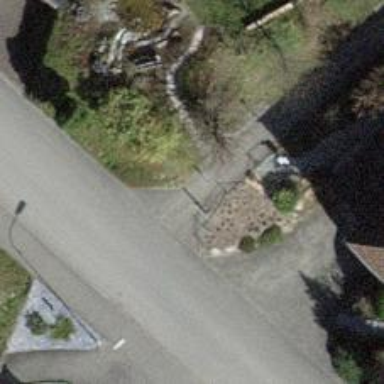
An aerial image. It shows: Cycle barrier.